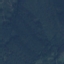
Land use / land cover: Forest